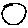
Label: circle